Question: I have played around with the Miniprofiler recently. It works fine in our application, and have found some interesting things we're working on.
However, I have a use case, where I need to make a custom injection with a record, where I can set the duration.
In the picture below, you can see the "hack" I've made to show it right now, but I'd like it to show correctly:

I am consuming a third party API. Every single page has a lot of calls, and is called from different views.
The API has a .NET client, which has a delegate that's called after it's dine:
'''
private static void LogApiRequest(string httpMethod, string url, TimeSpan duration)
'''
The issue is this method obviously is just used for logging, but I'd like to inject a duration here.
Any idea how to do it? :-)
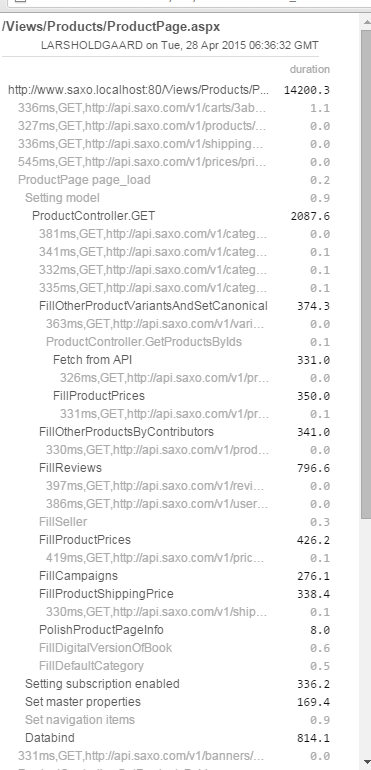
Answer: if I understood well, just surround your API's calls with the following code:
'''
ApiClient thirdPartyClient = new ApiClient();
using (profiler.Step("Calling third party API Methods"))
{
thirdPartyClient.MethodX();
}
'''
Or, using custom categories:
'''
ApiClient thirdPartyClient = new ApiClient();
using(MiniProfiler.Current.CustomTiming("3rd Party API","API.MethodY")
{
thirdPartyClient.MethodY();
}
'''